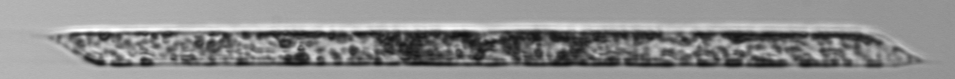
Label: Rhizosolenia